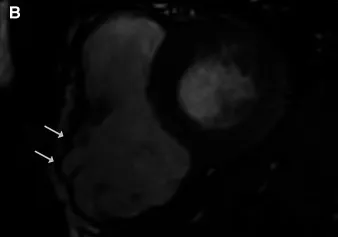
Short-axis - views. Revealing right ventricular dilatation with bulging (arrows) and regional dyssynchrony in end-systolic phase. Right ventricular systolic function was mildly reduced (RV EF 42.
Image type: radiology (mri)